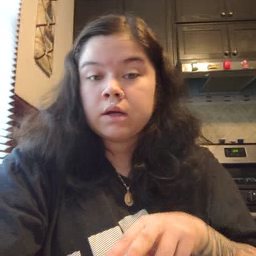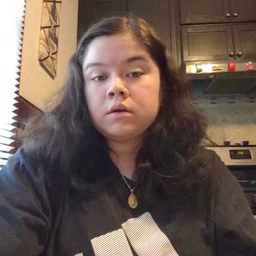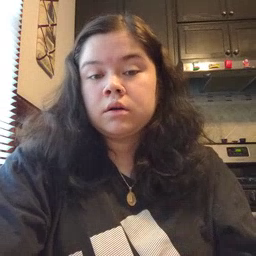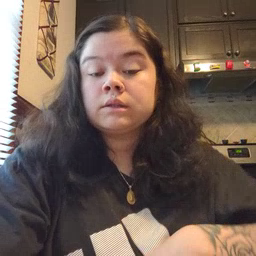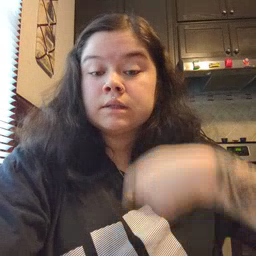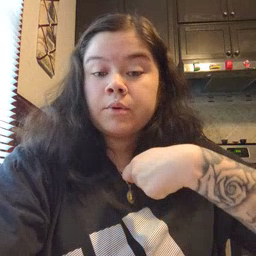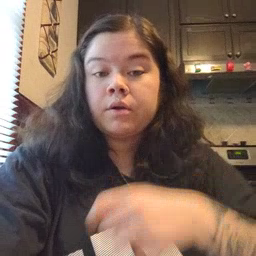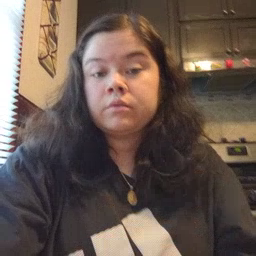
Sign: zipper